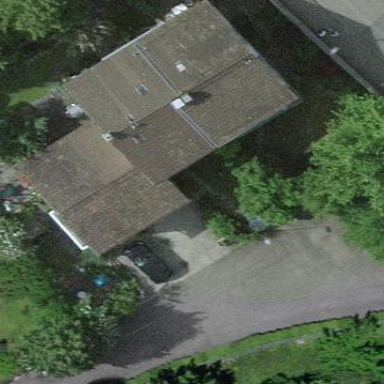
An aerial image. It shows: Group of garages.